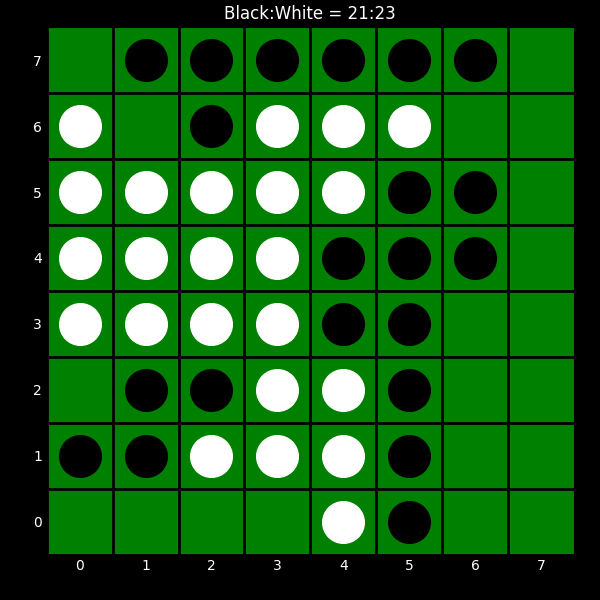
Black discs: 21
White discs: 23